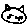
Label: cat